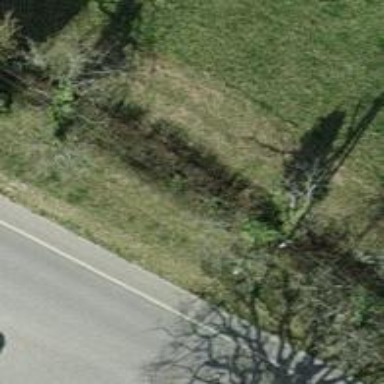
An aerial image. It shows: Single tag "natural: tree."